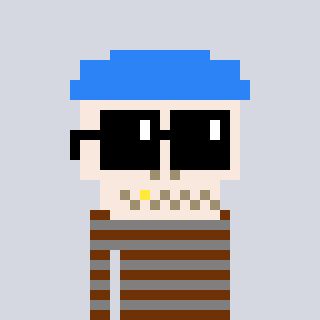
a pixel art character with square black sunglasses, a skeleton-hat-shaped head and a bluegrey-colored body on a cool background